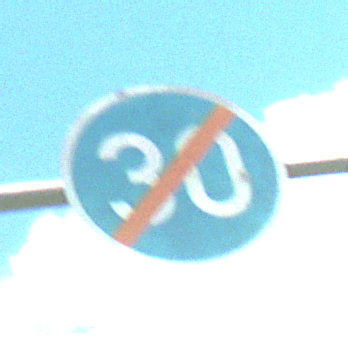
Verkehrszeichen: EndeMindestgeschwindigkeit
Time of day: Midday
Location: Outdoor (Nature)
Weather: PartlyCloudy
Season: NotSpecified
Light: Natural